Aerial crown-view tile of a tropical tree (Barro Colorado Island, Panama), acquired 20250818:
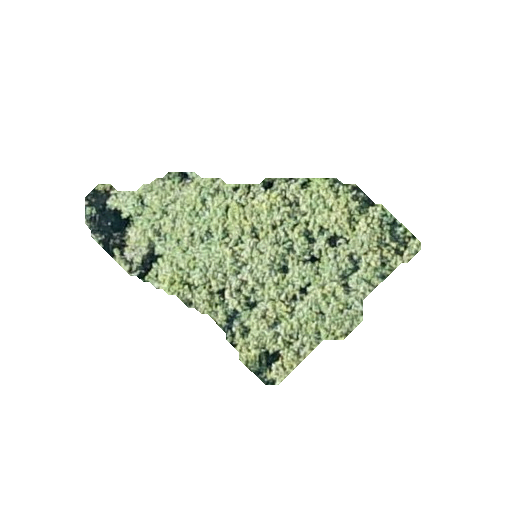
Species: Luehea seemannii
GBIF accepted scientific name: Luehea seemannii
Crown area: 59.172 m²